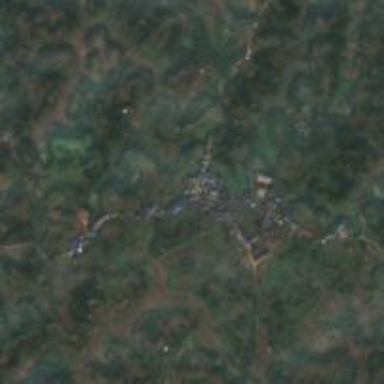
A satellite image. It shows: Town.